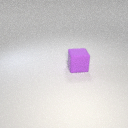
large purple rubber cube